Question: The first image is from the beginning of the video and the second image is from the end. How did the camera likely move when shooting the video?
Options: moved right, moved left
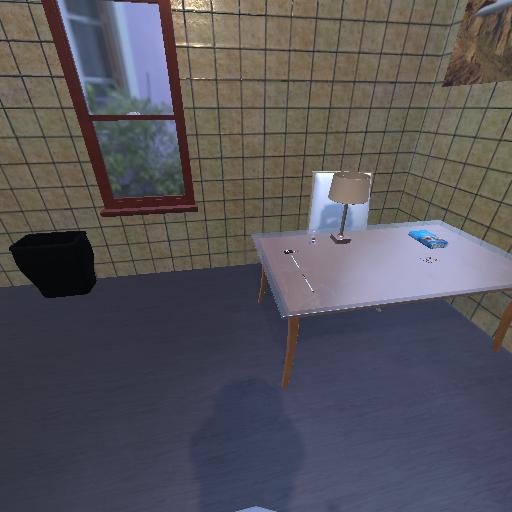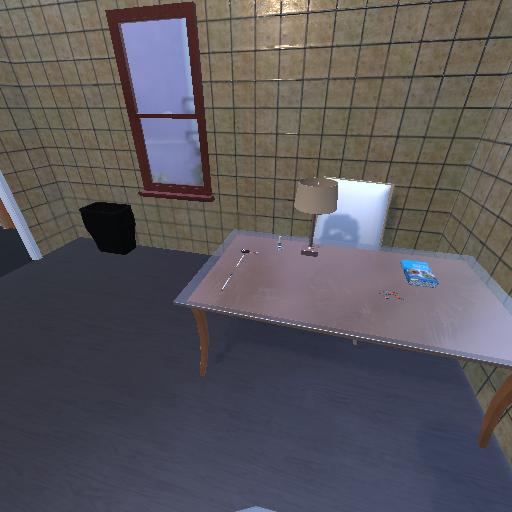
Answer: moved right